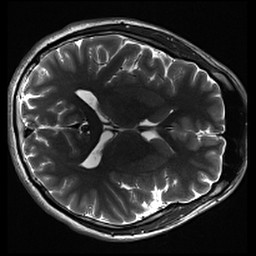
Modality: inplaneT2
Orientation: axial